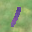
Label: 1